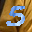
Label: 5